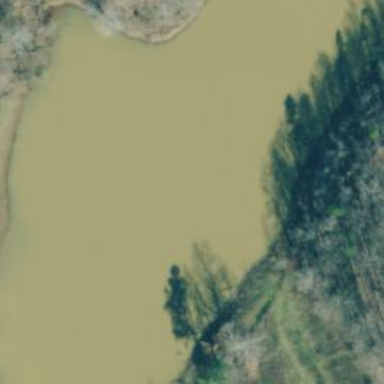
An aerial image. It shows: Reservoir.